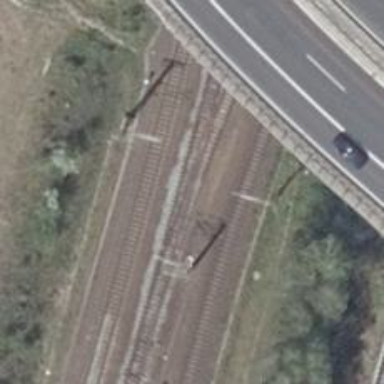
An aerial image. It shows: Railway track.